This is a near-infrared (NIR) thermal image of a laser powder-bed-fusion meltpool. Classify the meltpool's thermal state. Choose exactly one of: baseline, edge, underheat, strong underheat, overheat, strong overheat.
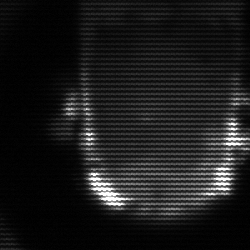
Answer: baseline